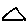
Label: triangle